Aerial crown-view tile of a tropical tree (Barro Colorado Island, Panama), acquired 20250818:
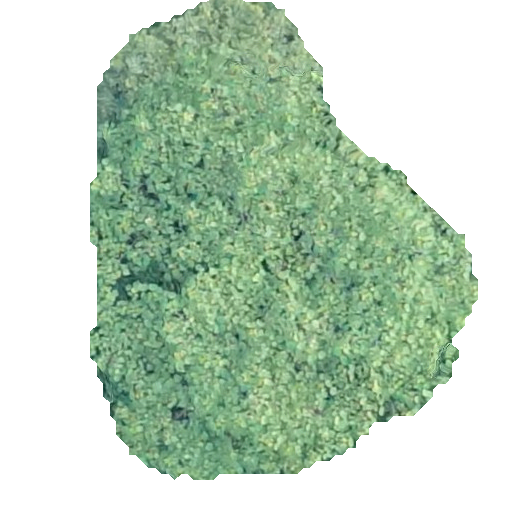
Species: Ochroma pyramidale
GBIF accepted scientific name: Ochroma pyramidale
Crown area: 191.386 m²